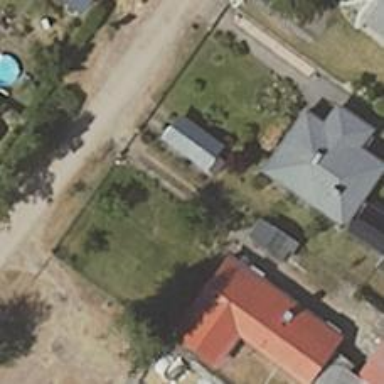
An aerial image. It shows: Driveway.